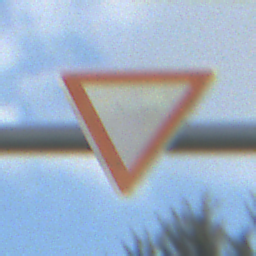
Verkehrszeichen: VorfahrtGewaehren
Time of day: MorningAfternoon
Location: Outdoor (Suburban)
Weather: PartlyCloudy
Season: NotSpecified
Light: Natural